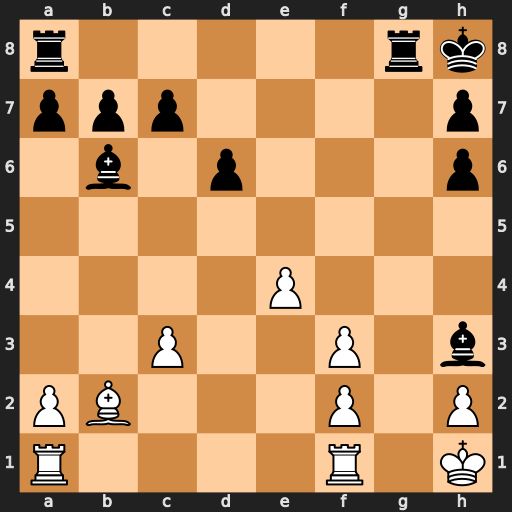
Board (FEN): r5rk/ppp4p/1b1p3p/8/4P3/2P2P1b/PB3P1P/R4R1K
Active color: w
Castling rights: -
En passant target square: -
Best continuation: c4+ Rg7 Rg1